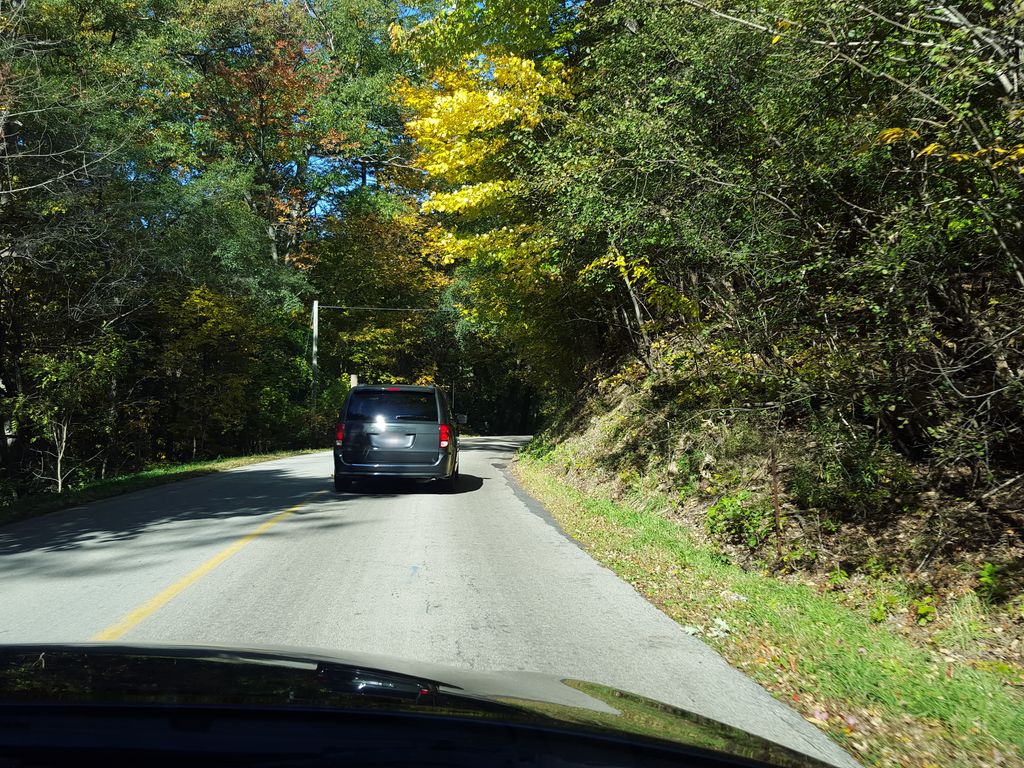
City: hamilton